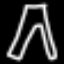
Label: pants